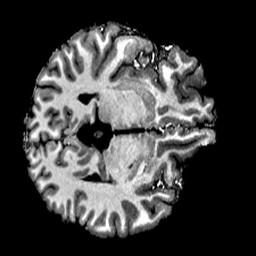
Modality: T1w
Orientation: axial
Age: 24
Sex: female
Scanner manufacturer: siemens
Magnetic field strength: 6.98 T
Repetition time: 6 s
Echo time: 0.00302 s